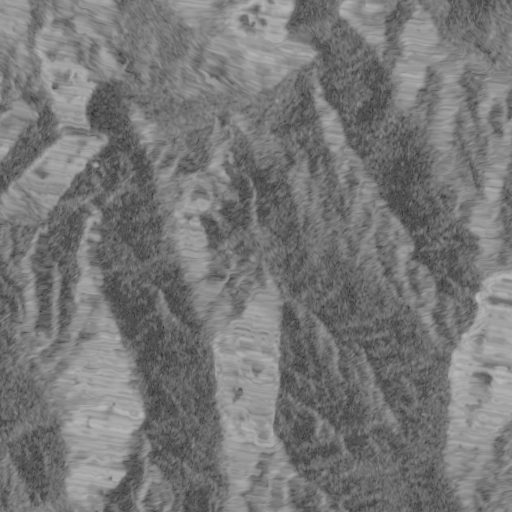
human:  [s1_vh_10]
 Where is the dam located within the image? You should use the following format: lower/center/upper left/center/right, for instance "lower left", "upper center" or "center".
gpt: The dam is located in the upper left of the image.
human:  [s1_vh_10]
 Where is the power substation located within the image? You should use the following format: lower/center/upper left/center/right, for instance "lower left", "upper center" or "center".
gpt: The power substation is located in the upper right of the image.
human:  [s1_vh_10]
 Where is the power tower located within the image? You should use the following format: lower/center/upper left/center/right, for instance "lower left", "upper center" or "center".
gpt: There is no power tower in the image.

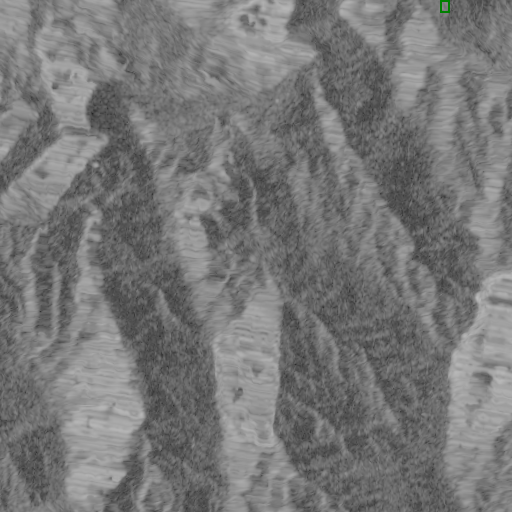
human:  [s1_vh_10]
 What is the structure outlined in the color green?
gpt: The structure outlined in green is a power substation.
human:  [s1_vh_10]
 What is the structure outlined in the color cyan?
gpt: There is no cyan outline.